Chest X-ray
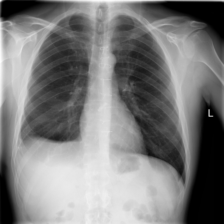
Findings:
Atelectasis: negative
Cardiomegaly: negative
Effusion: negative
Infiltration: positive
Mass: negative
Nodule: negative
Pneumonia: negative
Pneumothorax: negative
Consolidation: negative
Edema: negative
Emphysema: negative
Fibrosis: negative
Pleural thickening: negative
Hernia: negative